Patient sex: M
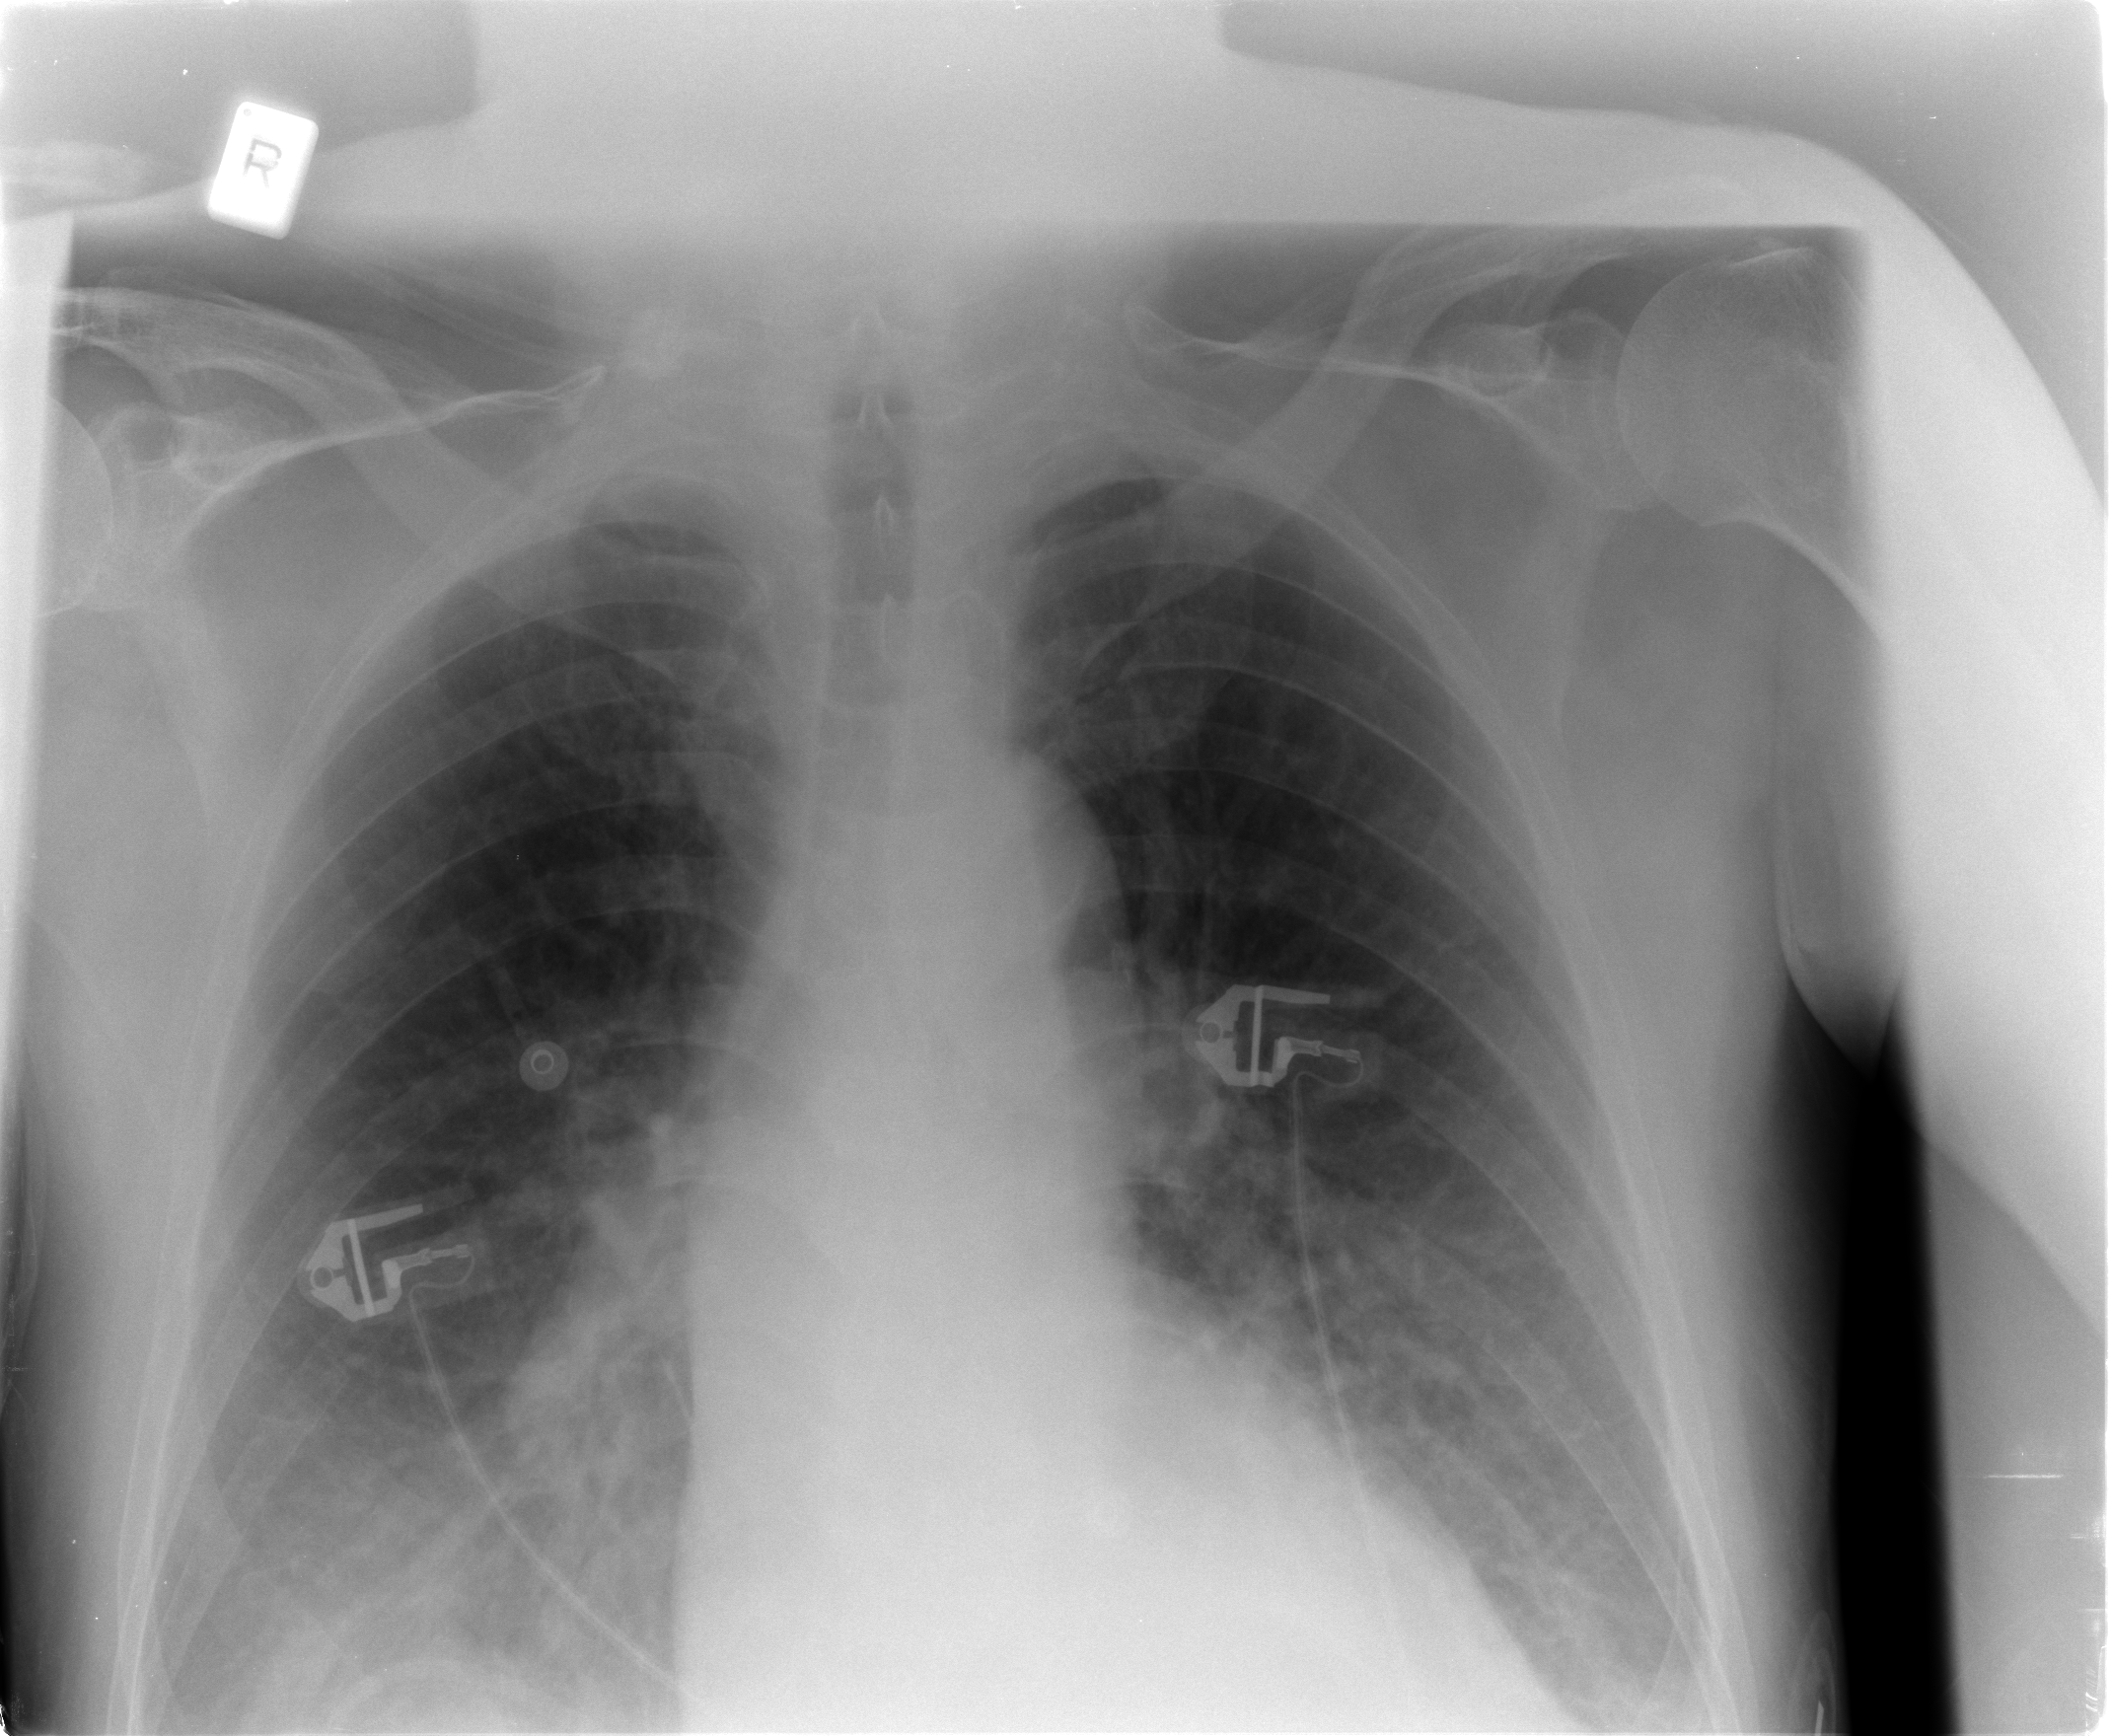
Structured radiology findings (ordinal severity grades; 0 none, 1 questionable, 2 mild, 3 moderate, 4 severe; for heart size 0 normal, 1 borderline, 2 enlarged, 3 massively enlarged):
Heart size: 0
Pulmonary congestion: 2
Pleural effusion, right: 2
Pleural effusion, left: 2
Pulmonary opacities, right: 0
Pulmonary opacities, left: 0
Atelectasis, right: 2
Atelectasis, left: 2